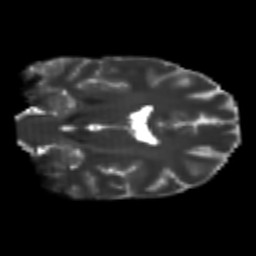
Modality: T2w
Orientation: coronal
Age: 24
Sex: male
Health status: healthy
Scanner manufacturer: philips
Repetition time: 7.476 s
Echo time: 0.08753 s